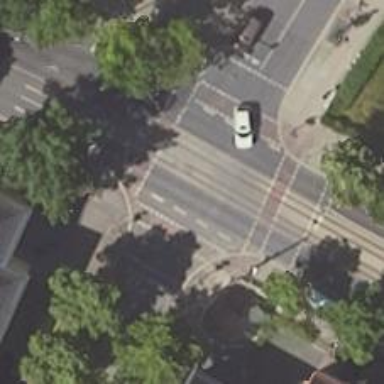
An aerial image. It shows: Road with traffic signals.